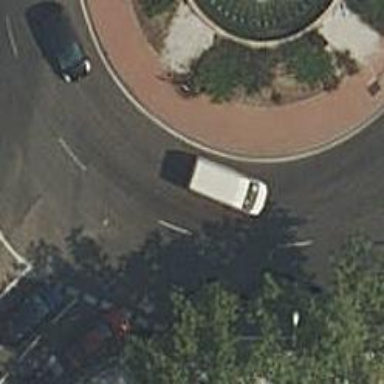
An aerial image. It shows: Roundabout on primary highway.